一年级 · 组合数学
一比，填一填。

（）比（）多；（）比（）少。
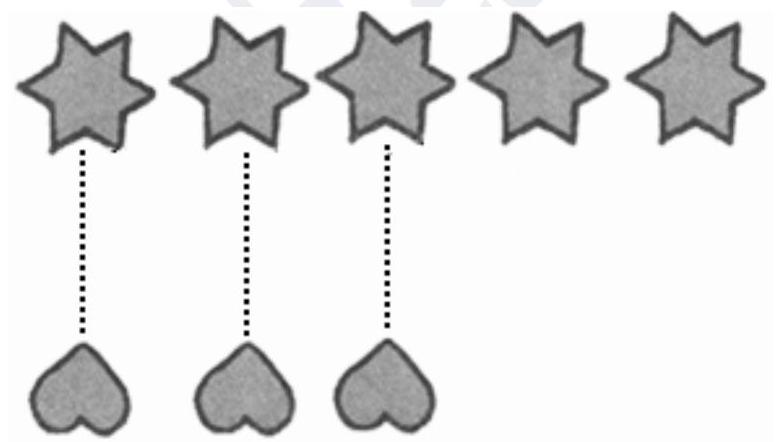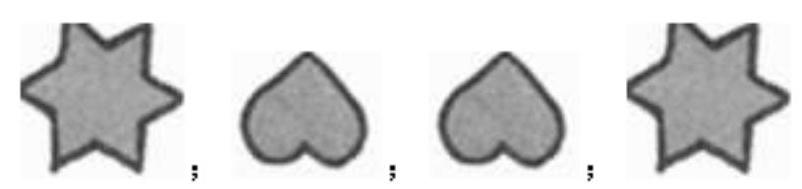
答案:
解析: